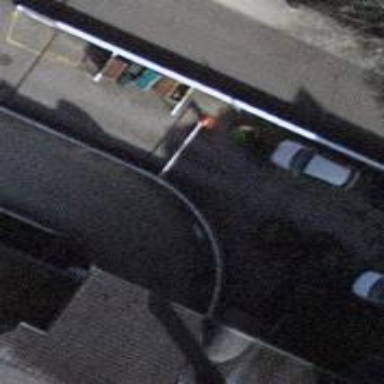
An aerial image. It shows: Lift gate barrier.